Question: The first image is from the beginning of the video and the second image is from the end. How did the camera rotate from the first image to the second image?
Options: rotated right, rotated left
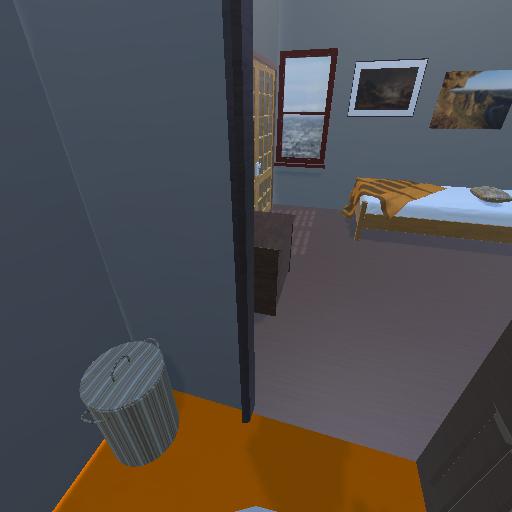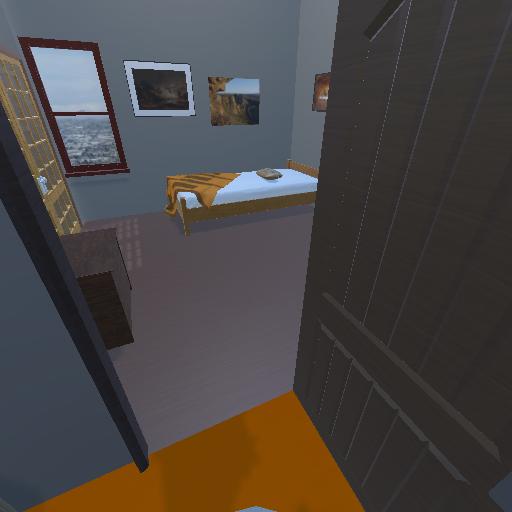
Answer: rotated right